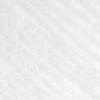
Label: no_change